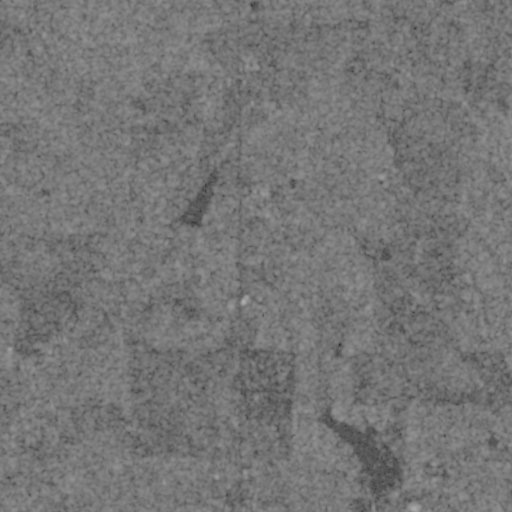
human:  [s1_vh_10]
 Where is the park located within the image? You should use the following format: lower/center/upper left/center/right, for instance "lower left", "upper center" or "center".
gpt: The park is located in the lower center of the image.
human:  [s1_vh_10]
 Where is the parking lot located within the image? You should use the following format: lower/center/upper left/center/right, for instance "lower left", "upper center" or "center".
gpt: There is no parking lot in the image.

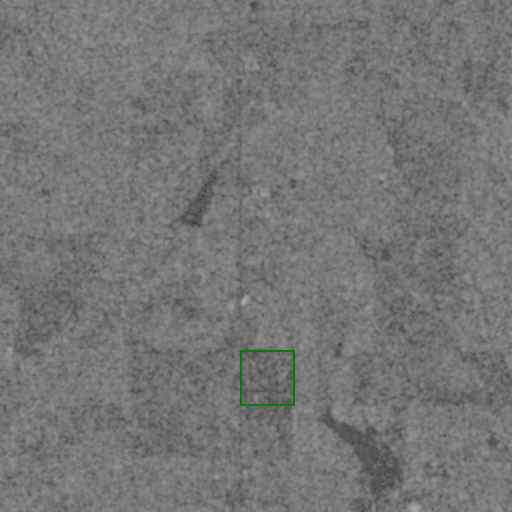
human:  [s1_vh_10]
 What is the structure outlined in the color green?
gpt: The structure outlined in green is a park.
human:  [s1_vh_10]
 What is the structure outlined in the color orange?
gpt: There is no orange outline.